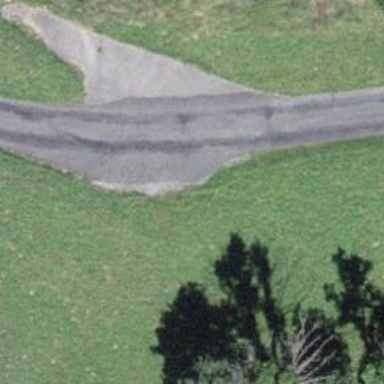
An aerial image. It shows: Passing place on the road.